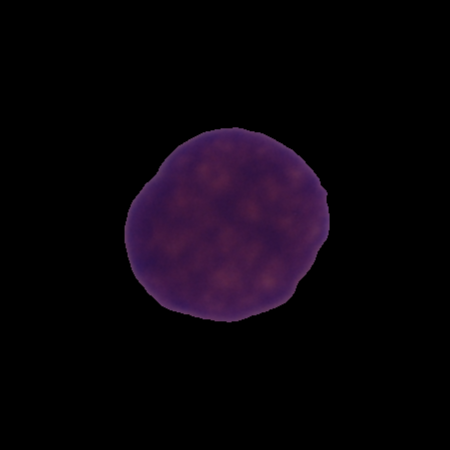
Label: cancer